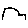
Label: car